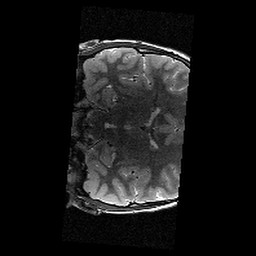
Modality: T2w
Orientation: coronal
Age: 13
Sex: male
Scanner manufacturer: siemens
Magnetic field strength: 3 T
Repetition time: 9.23 s
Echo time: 0.067 s